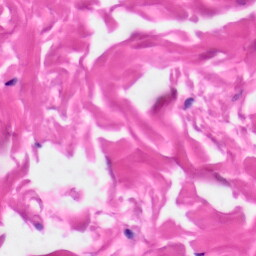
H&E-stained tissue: Skin